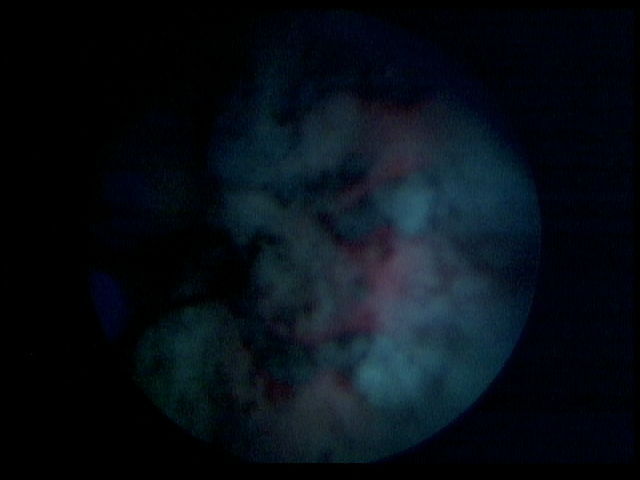
Modality: BLC
Class: Non-malignant
Subclass: BenignNOS
Lesion: L2
Morphology: Non-papillary
Bladder cancer association: No